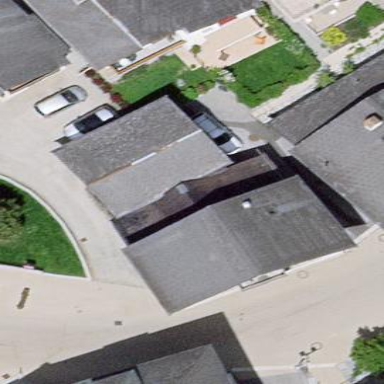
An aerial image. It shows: Simple house.